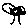
Label: tree